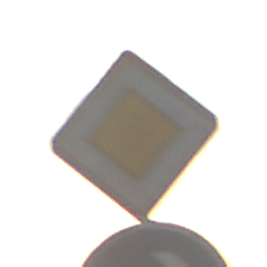
Verkehrszeichen: Vorfahrtsstrasse
Zusatzzeichen unten: VorgeschriebeneFahrtrichtungRechts
Umgebung: Outdoor, Nature
Tageszeit: SunriseSunset
Wetter: PartlyCloudy
Licht: Natural
Jahreszeit: NotSpecified
Kontrast: HighContrast